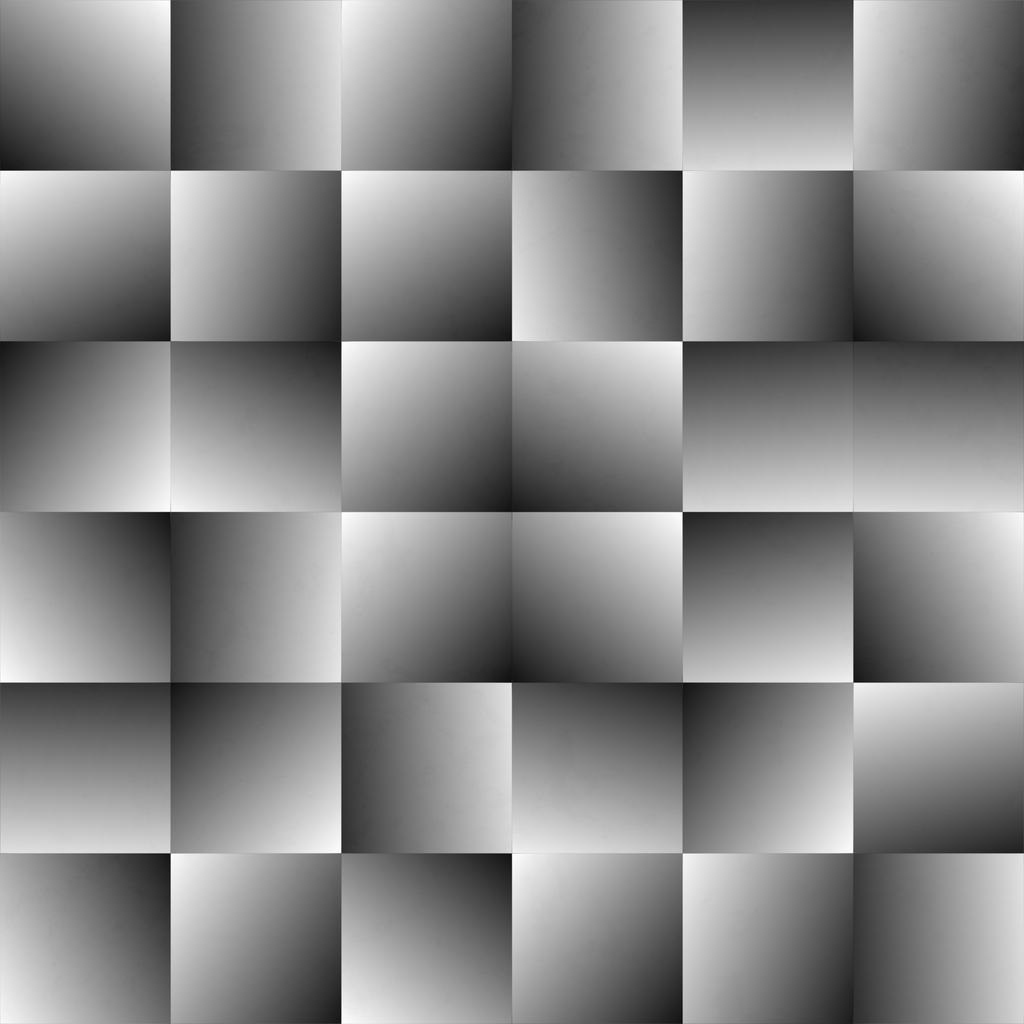
Texture map type: Displacement